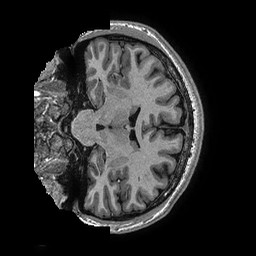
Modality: T1w
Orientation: coronal
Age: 22
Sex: male
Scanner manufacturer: ge
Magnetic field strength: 3 T
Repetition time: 0.006952 s
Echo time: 0.00292 s